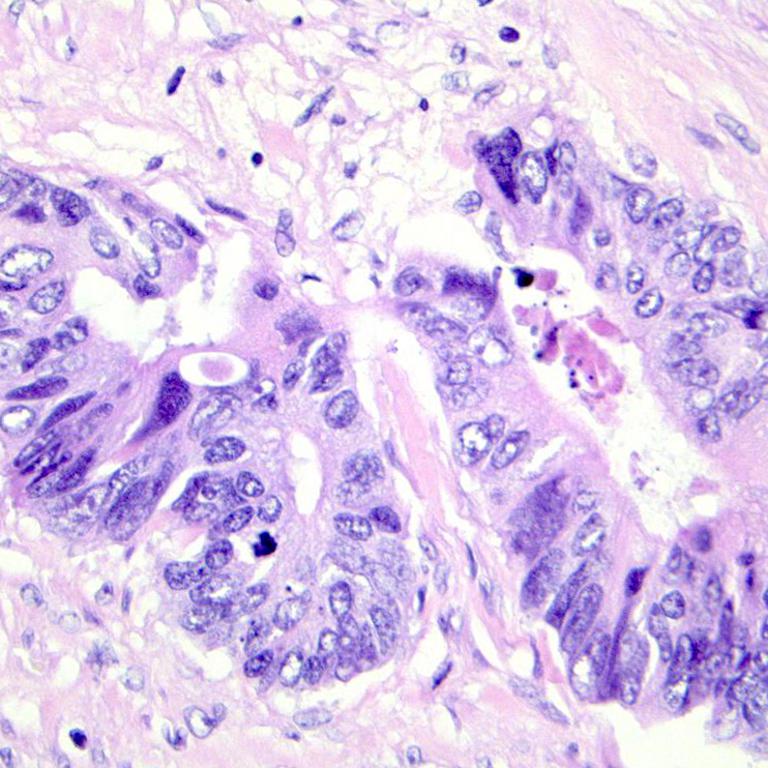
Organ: colon
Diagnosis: adenocarcinomas